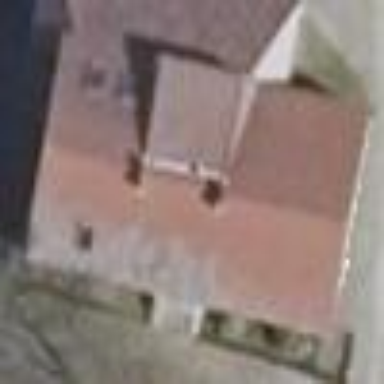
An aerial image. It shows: House with multiple building parts.